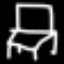
Label: chair